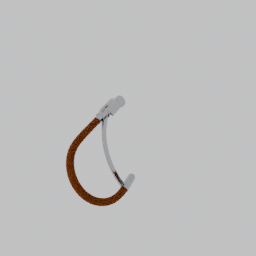
Label: appliances